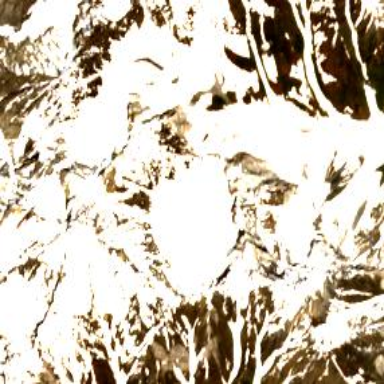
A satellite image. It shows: Majestic glacier in the distance.